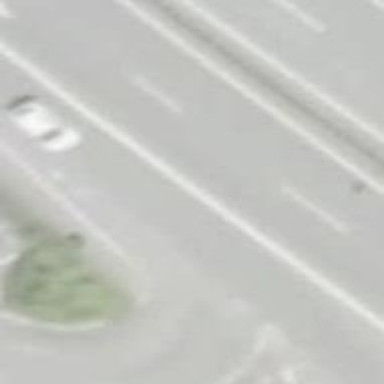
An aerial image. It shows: Trunk link highway with asphalt surface.